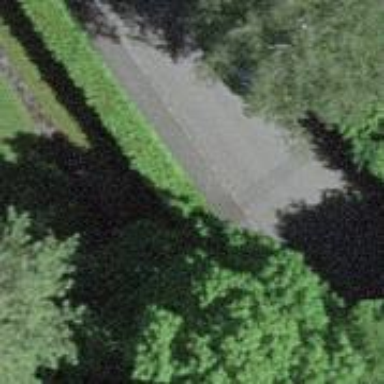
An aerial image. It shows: Residential road with asphalt surface. Both sides have sidewalks.